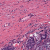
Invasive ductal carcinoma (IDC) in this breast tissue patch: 0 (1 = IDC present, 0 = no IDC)